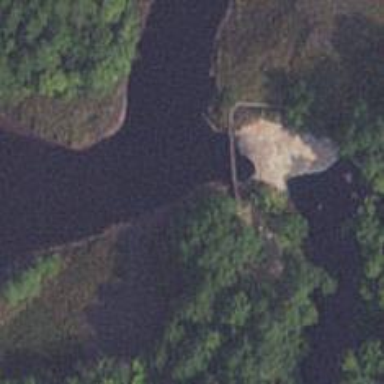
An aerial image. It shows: Path on arch bridge.